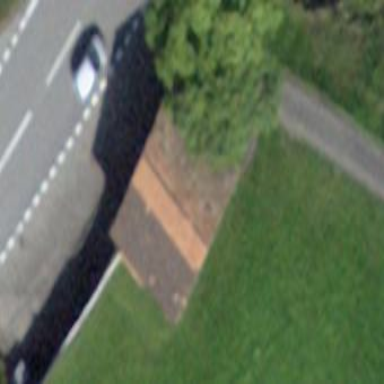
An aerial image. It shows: Garage.